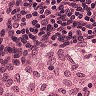
Metastatic tissue present: no